Field crop: maize
Growth stage: 2
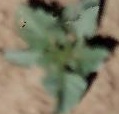
Species: datura